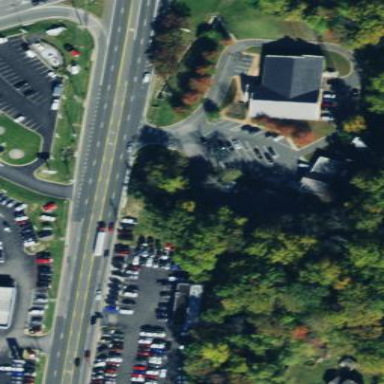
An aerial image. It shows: Retail area.